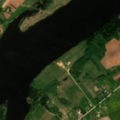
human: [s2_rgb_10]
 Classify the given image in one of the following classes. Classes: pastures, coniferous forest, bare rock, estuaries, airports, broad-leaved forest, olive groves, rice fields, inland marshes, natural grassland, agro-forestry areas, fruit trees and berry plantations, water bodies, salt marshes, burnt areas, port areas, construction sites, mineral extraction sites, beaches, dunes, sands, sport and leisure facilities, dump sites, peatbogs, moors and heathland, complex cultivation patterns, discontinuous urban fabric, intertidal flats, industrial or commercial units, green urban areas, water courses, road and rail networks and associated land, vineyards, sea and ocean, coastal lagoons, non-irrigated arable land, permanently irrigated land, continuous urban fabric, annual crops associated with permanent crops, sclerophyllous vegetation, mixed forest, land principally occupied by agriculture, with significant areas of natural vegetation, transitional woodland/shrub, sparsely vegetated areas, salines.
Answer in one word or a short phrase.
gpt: non-irrigated arable land, complex cultivation patterns, land principally occupied by agriculture, with significant areas of natural vegetation, transitional woodland/shrub, water bodies